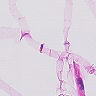
Metastatic tissue present: no